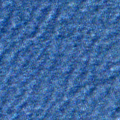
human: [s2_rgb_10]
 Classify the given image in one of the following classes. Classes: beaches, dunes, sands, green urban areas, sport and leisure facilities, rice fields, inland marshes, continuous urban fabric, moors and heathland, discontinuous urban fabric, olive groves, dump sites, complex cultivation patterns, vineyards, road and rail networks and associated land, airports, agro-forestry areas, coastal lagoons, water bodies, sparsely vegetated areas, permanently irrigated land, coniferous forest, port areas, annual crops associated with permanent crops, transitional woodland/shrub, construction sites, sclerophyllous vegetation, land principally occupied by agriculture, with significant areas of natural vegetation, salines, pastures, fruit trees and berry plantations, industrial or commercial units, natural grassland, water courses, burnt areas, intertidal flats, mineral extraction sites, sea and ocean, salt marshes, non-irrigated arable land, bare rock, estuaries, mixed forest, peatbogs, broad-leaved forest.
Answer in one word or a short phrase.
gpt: sea and ocean